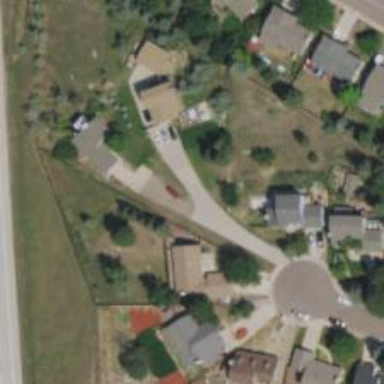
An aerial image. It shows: Driveway leading to service road.